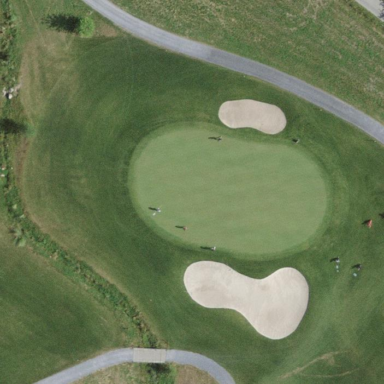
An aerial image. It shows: Grassy pitch designated for golf. It features vibrant green golf course.